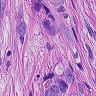
Metastatic tissue present: yes